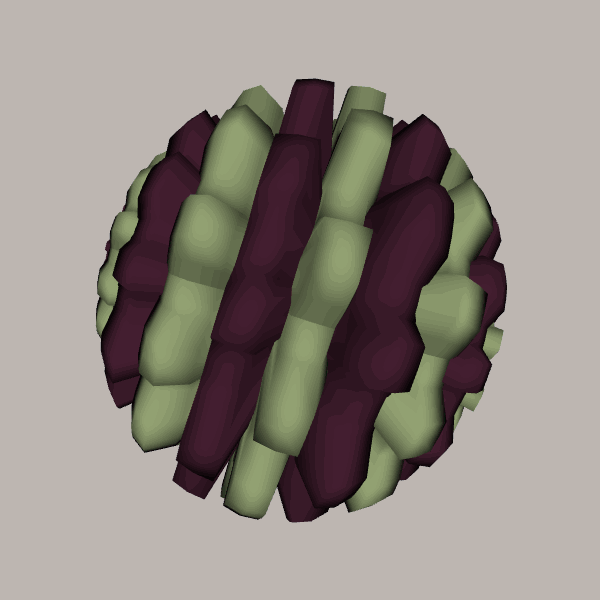
Background: light